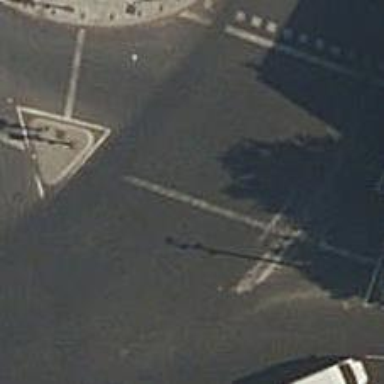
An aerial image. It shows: Road with traffic signals.